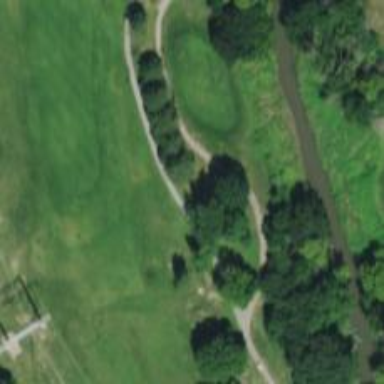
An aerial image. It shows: High-quality path for golf carts on grade 1 tracktype.